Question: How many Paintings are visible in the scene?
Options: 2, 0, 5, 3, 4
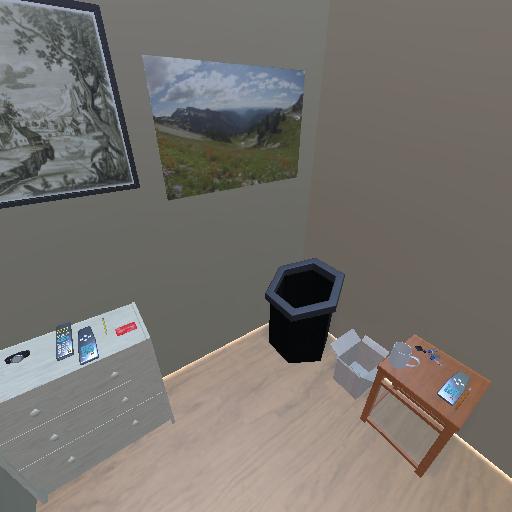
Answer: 2